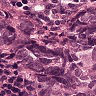
Metastatic tissue present: yes